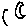
Label: moon